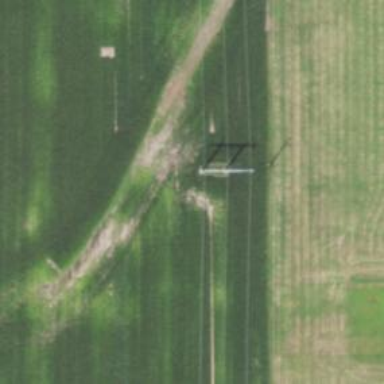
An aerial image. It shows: H-frame designed tower for power lines.